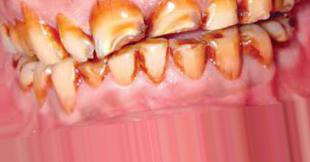
Condition: Tooth Discoloration